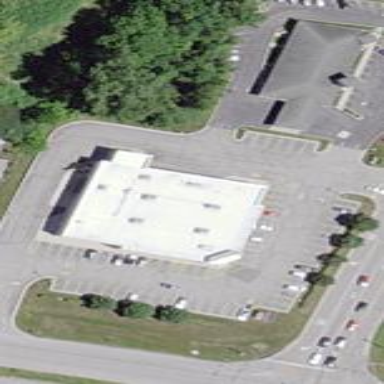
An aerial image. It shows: Retail building.